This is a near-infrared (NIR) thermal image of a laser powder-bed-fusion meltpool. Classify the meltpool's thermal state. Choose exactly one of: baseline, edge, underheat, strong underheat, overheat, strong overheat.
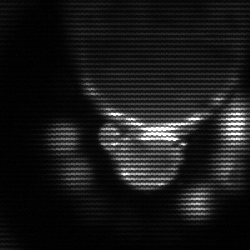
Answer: edge